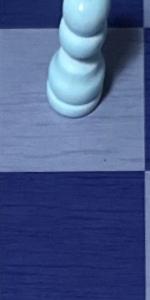
Label: Empty